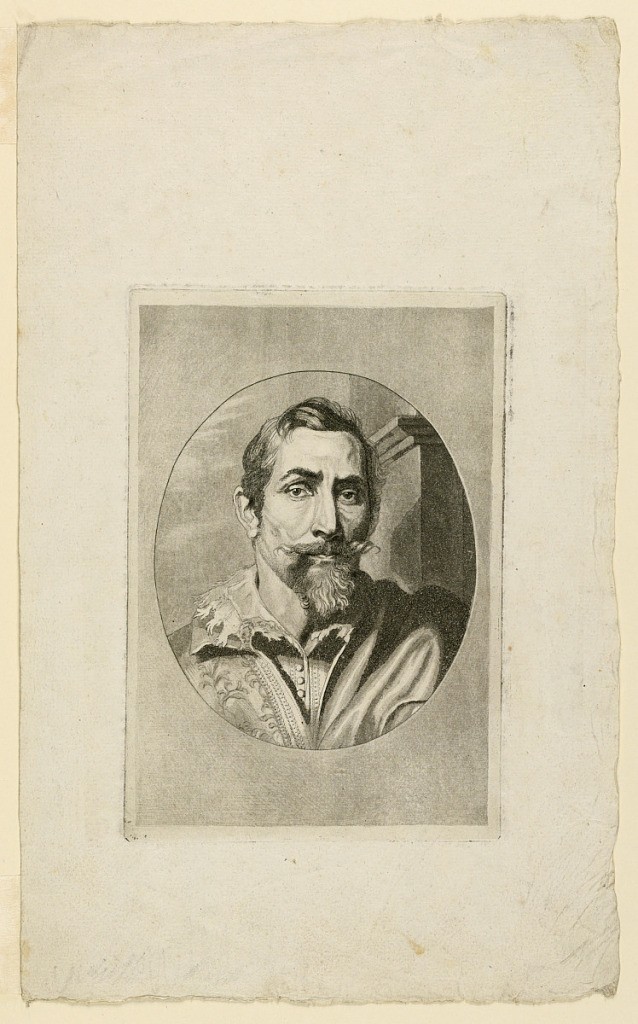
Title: Head of Man
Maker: Anthony van Dyck, Netherlandish, 1599 – 1641
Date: ca. 1750
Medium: Mezzotint engraving in brown ink on paper
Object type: Print
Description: A bust length portrait of a man facing frontally. He wears a Van Dyck beard, lace collar and embroidered coat, open in a V neck.